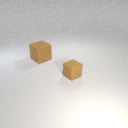
small brown rubber cube to the right of large brown rubber cube